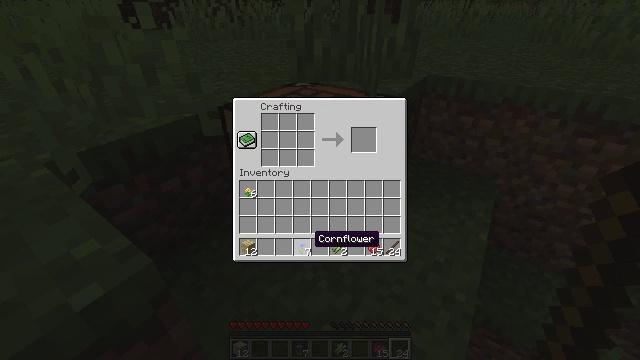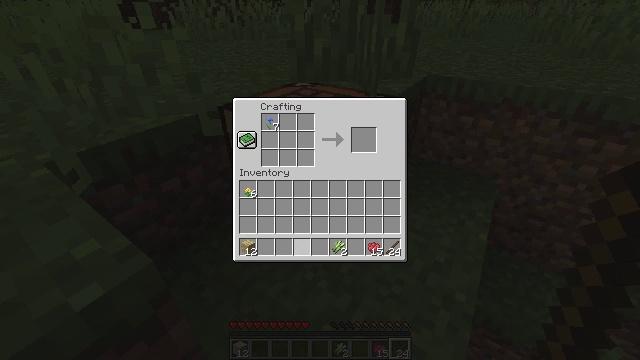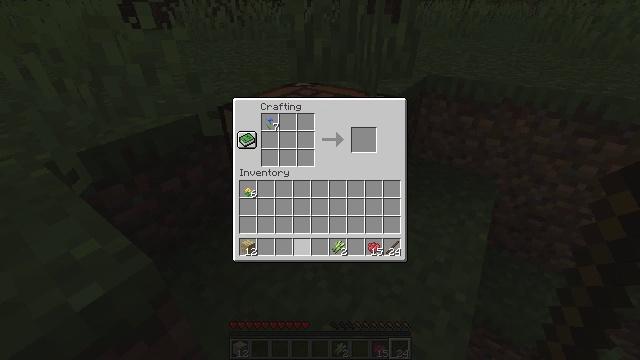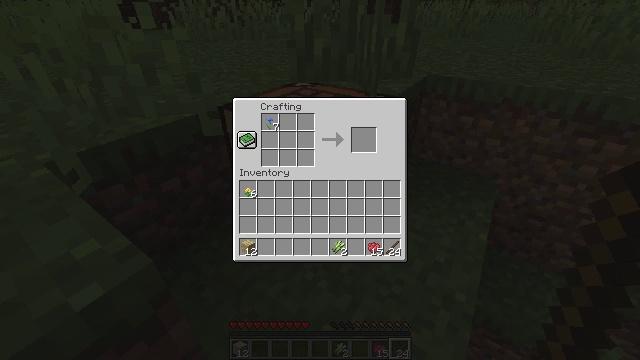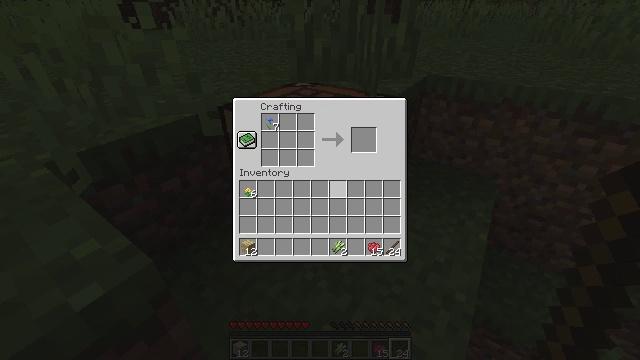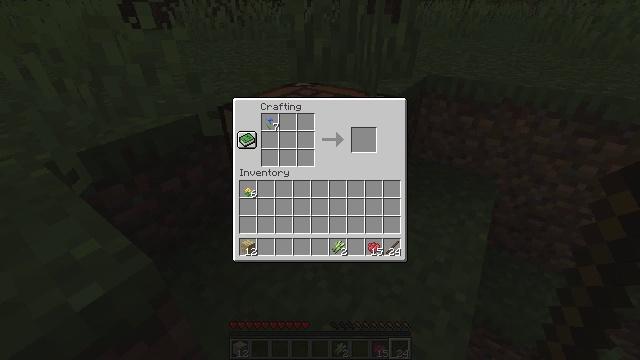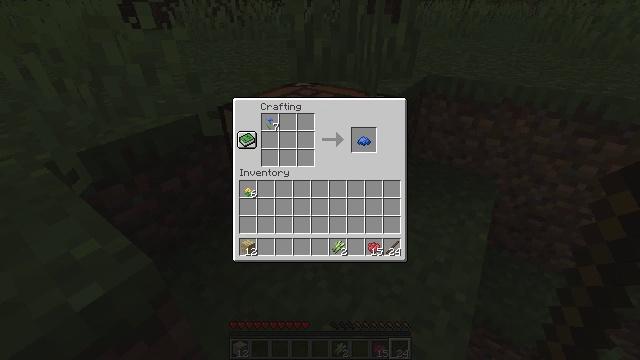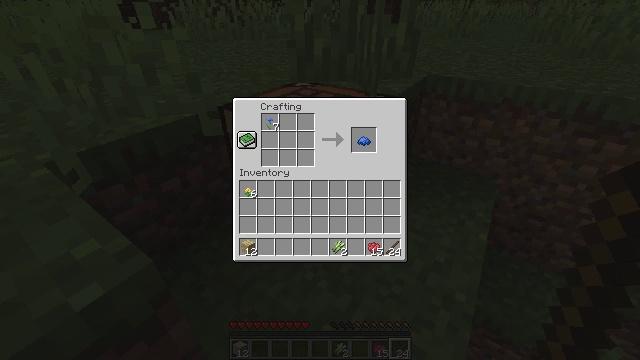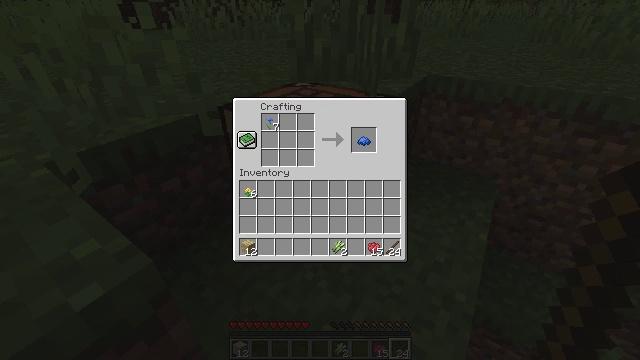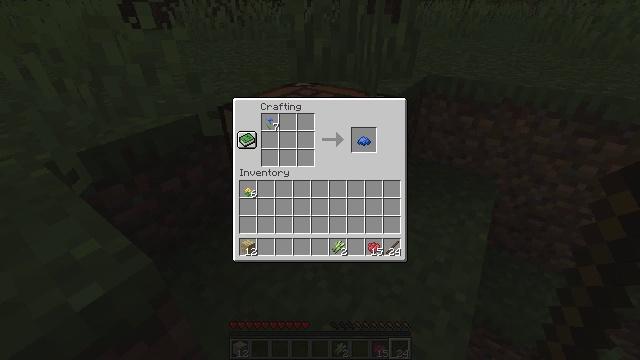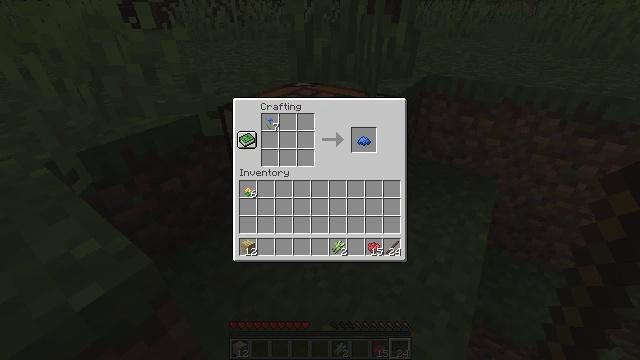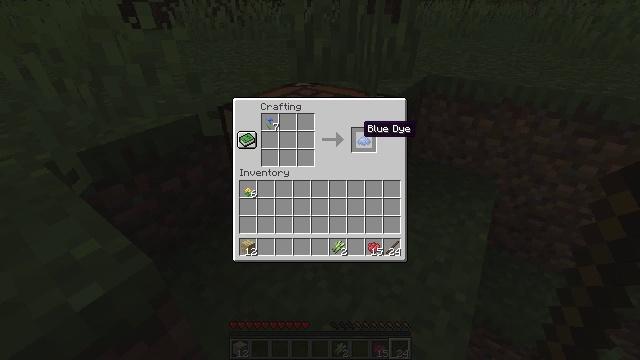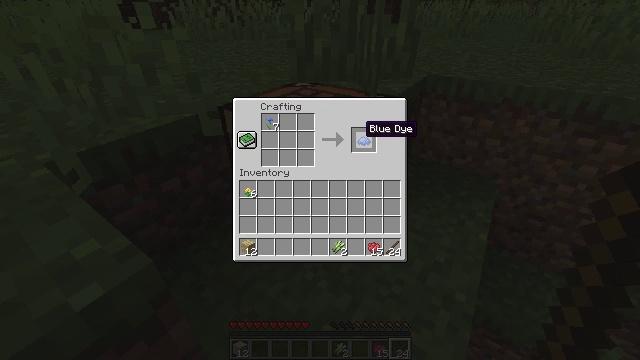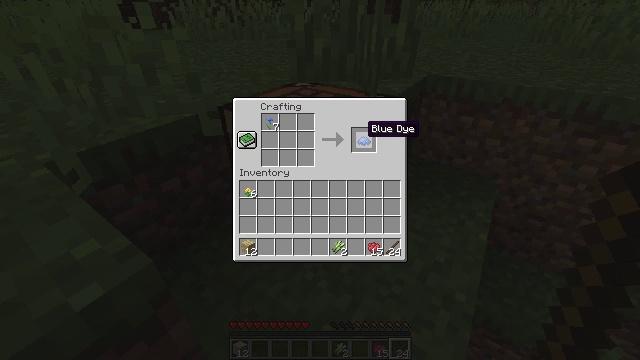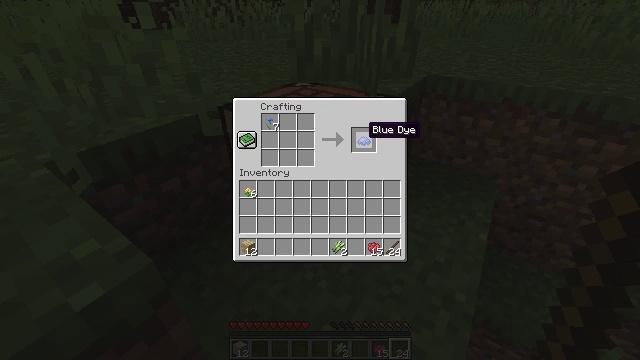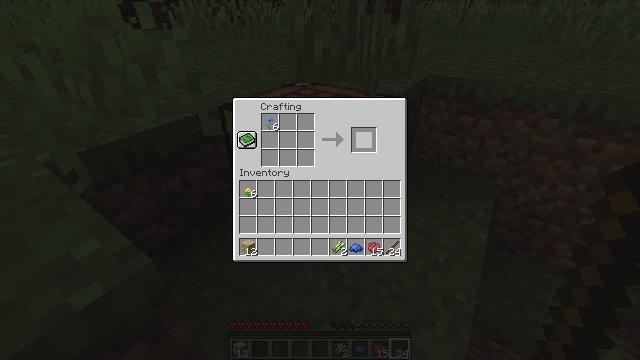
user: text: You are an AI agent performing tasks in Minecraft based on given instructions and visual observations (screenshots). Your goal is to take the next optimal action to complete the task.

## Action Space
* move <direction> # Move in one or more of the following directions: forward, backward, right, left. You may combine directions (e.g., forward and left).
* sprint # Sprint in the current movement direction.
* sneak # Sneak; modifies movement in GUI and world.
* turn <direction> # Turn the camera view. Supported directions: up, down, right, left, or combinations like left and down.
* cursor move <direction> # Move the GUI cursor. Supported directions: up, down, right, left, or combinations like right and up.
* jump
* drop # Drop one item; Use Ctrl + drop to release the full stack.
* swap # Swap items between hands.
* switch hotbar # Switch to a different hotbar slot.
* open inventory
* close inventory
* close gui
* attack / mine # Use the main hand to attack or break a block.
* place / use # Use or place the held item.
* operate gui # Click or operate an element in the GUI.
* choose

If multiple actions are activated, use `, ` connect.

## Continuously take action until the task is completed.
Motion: motion action
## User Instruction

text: Craft blue dye from lapis lazuli in the crafting table.
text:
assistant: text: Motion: sneak, operate gui
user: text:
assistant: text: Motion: sneak, operate gui
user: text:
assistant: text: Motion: sneak, cursor move up
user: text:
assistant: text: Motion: sneak, cursor move right and up
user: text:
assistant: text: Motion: sneak, cursor move up
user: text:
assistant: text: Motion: sneak, cursor move right and up
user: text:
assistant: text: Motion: sneak
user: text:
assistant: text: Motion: sneak
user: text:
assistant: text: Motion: sneak
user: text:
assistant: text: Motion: sneak
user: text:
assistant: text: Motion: sneak
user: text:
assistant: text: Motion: sneak
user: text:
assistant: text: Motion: sneak
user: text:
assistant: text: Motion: sneak
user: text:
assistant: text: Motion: sneak
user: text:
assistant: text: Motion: sneak
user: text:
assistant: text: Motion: sneak, operate gui
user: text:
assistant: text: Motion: sneak, operate gui
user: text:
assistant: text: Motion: sneak, cursor move left
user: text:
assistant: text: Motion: sneak, cursor move left and down
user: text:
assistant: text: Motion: sneak, cursor move left
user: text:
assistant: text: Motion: sneak